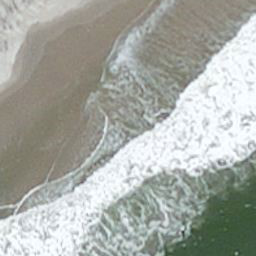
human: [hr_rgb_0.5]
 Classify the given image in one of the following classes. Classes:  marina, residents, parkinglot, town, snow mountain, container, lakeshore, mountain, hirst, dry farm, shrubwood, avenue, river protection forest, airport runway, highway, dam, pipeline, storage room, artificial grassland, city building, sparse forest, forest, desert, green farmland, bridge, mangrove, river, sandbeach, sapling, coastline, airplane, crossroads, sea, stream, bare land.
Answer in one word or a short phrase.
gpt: coastline